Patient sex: M
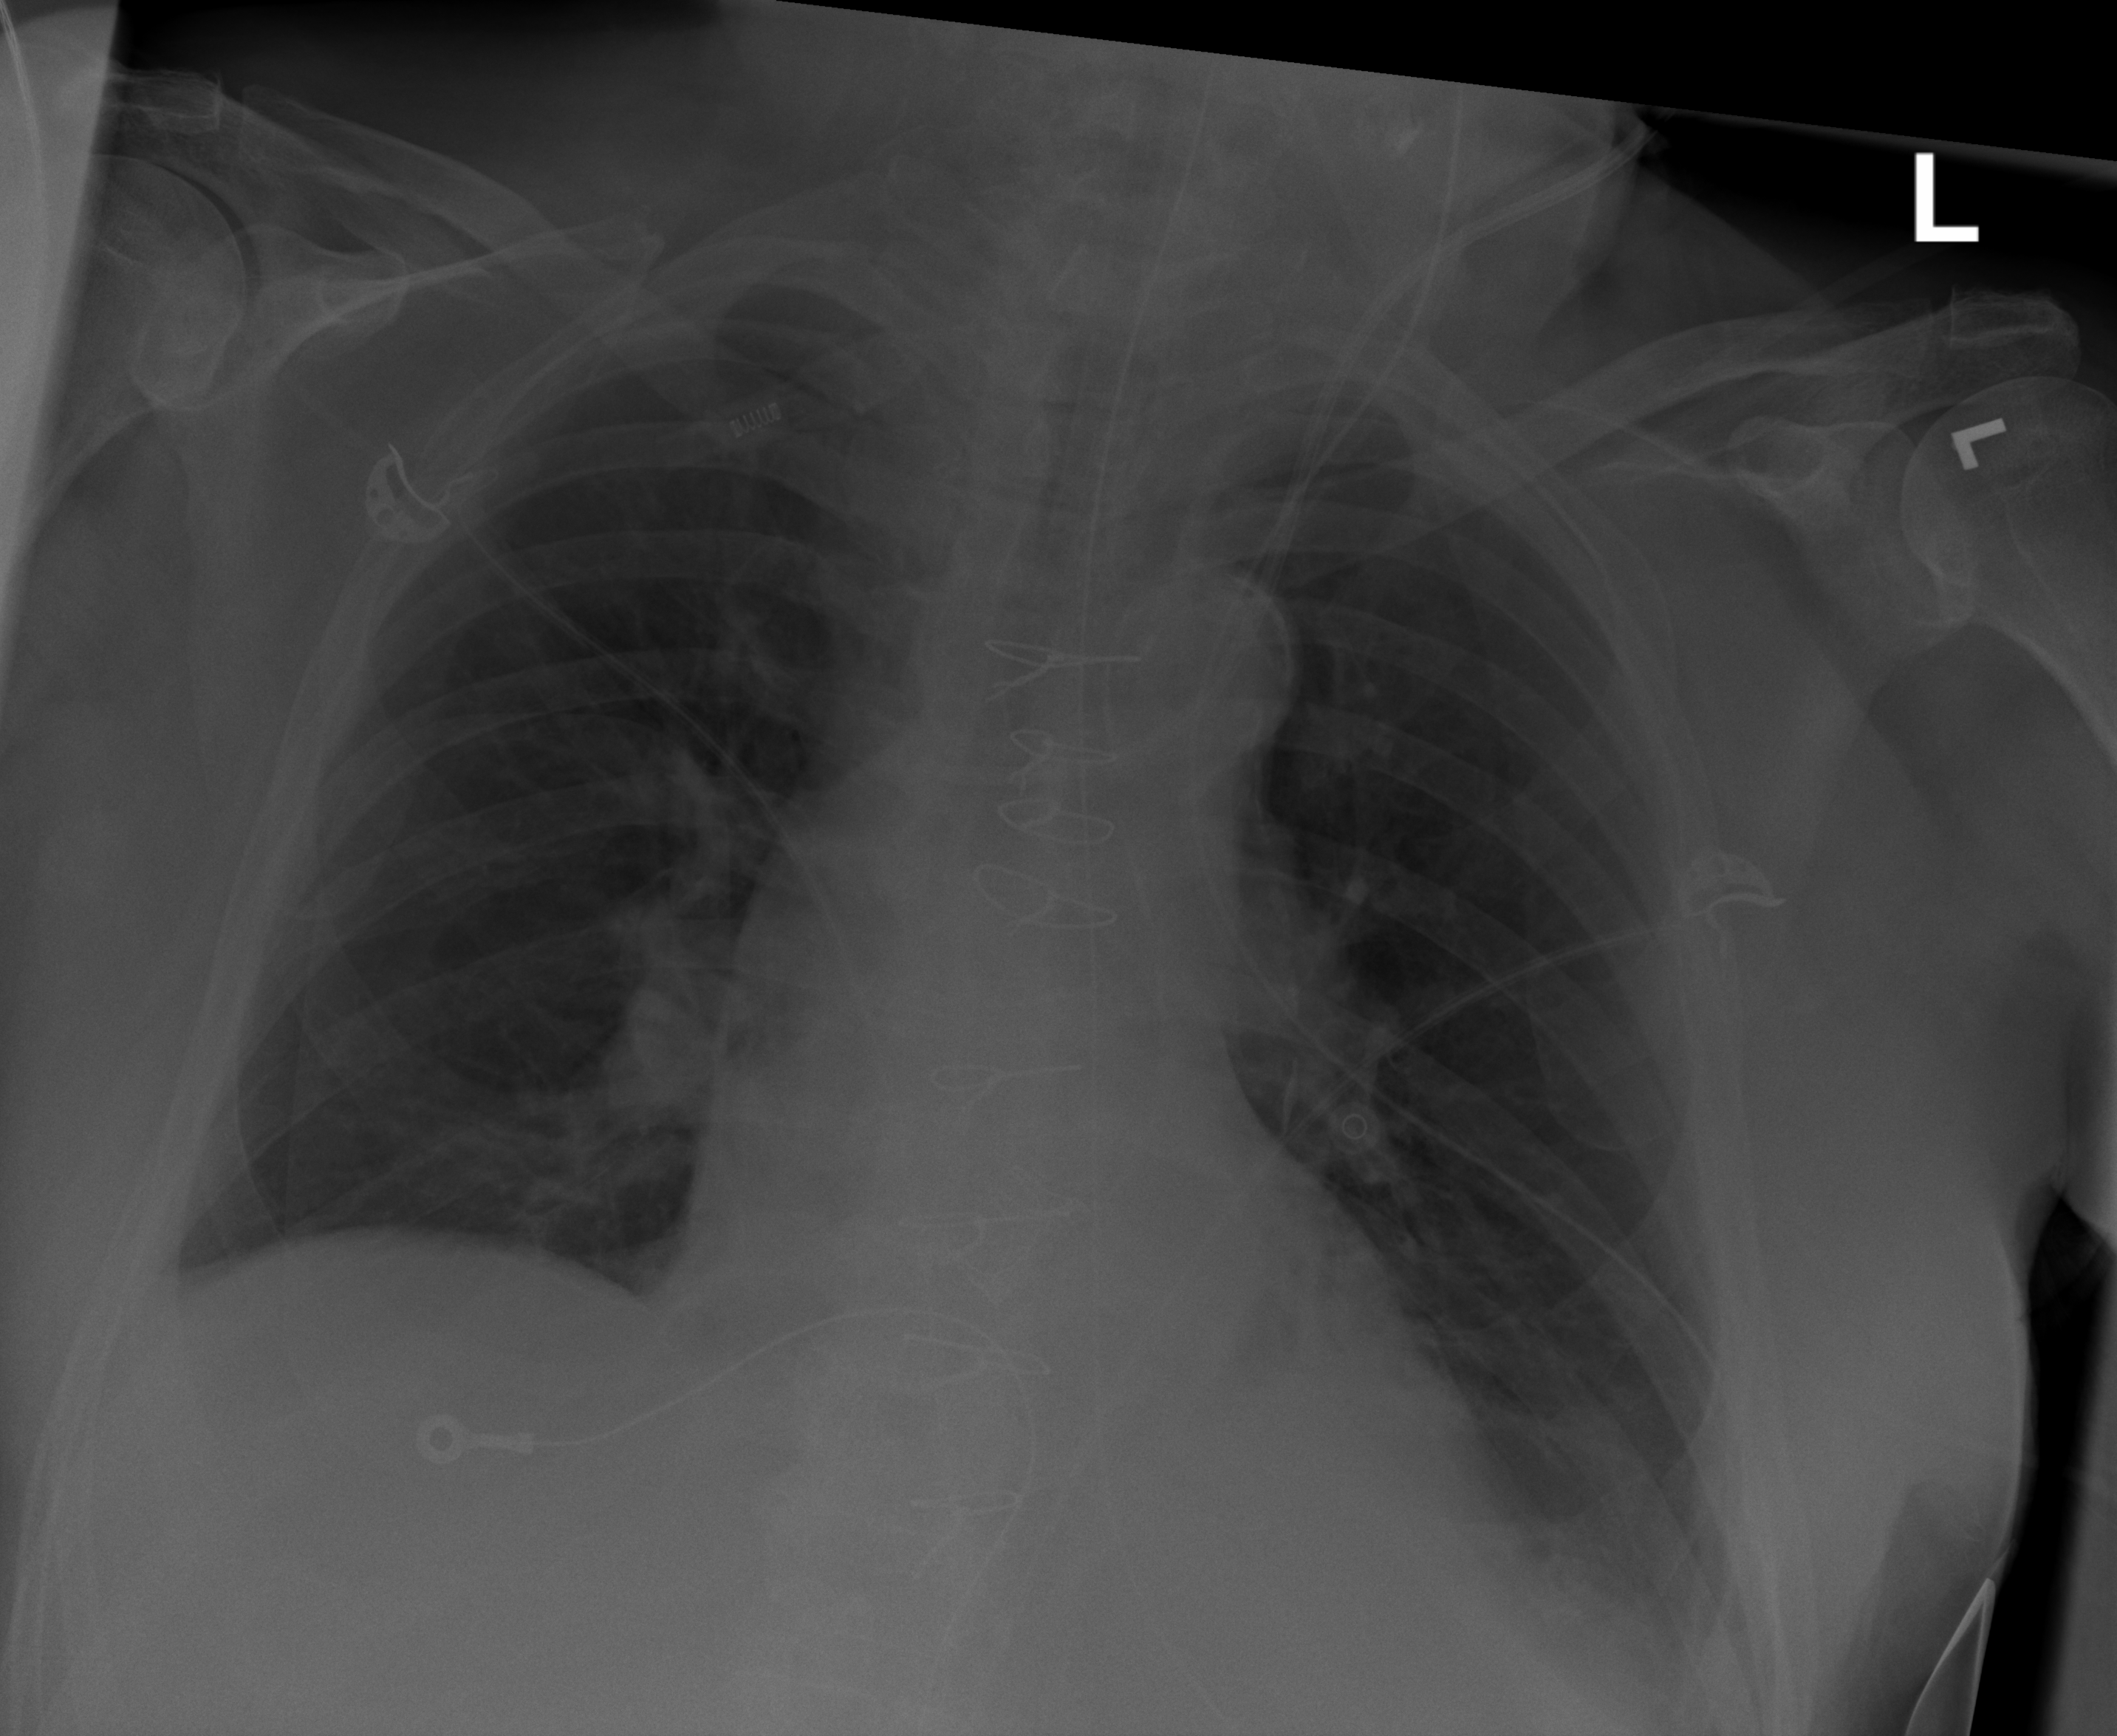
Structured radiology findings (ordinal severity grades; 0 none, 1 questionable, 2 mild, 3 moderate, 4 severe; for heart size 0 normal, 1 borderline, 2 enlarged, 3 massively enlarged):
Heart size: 0
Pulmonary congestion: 0
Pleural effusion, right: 0
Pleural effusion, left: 2
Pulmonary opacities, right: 0
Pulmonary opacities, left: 0
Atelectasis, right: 0
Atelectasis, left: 2